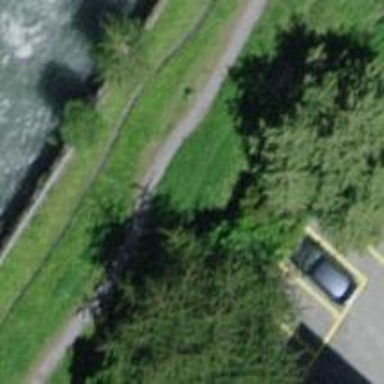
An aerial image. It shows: Asphalt footway.